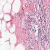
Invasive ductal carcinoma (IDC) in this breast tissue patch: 0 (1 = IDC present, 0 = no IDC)